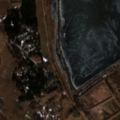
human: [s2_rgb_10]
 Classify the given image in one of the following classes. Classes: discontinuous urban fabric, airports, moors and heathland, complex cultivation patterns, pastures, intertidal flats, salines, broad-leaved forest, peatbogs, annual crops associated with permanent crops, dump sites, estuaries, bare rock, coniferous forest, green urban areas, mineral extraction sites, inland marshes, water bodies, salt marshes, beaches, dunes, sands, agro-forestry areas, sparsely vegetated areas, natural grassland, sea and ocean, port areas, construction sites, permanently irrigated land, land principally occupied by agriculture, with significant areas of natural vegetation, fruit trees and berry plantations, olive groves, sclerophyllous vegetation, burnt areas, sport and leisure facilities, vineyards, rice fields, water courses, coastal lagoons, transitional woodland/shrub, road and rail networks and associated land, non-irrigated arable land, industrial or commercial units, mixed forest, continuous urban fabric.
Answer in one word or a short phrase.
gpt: non-irrigated arable land, land principally occupied by agriculture, with significant areas of natural vegetation, coniferous forest, transitional woodland/shrub, water bodies